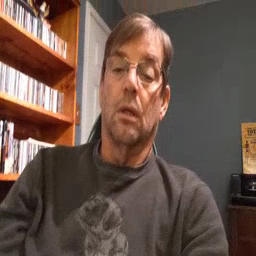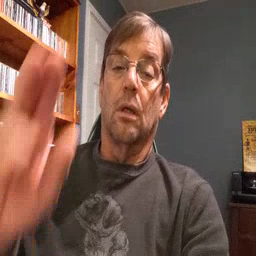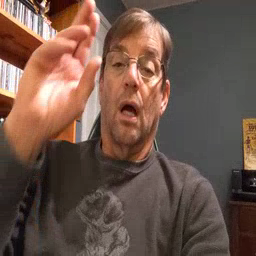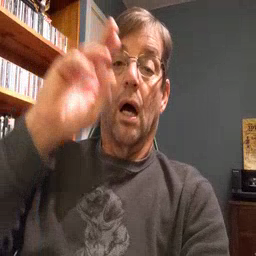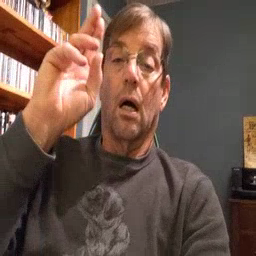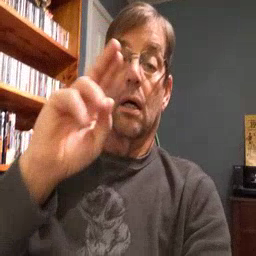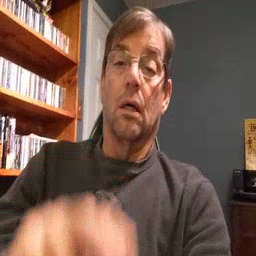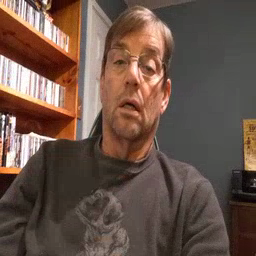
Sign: uncle